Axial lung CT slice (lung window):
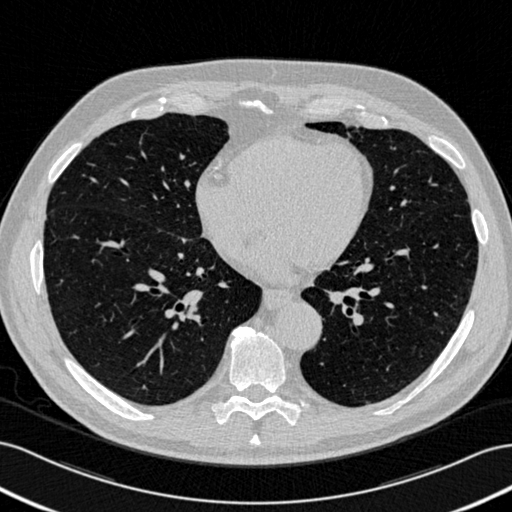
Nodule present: no